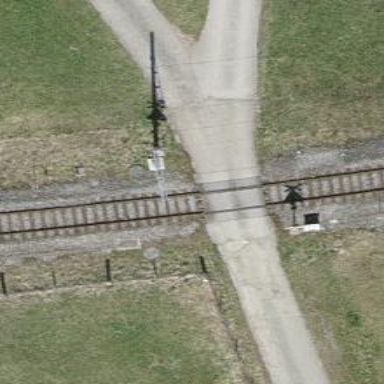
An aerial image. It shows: Railway level crossing.